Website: apple
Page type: order-returns
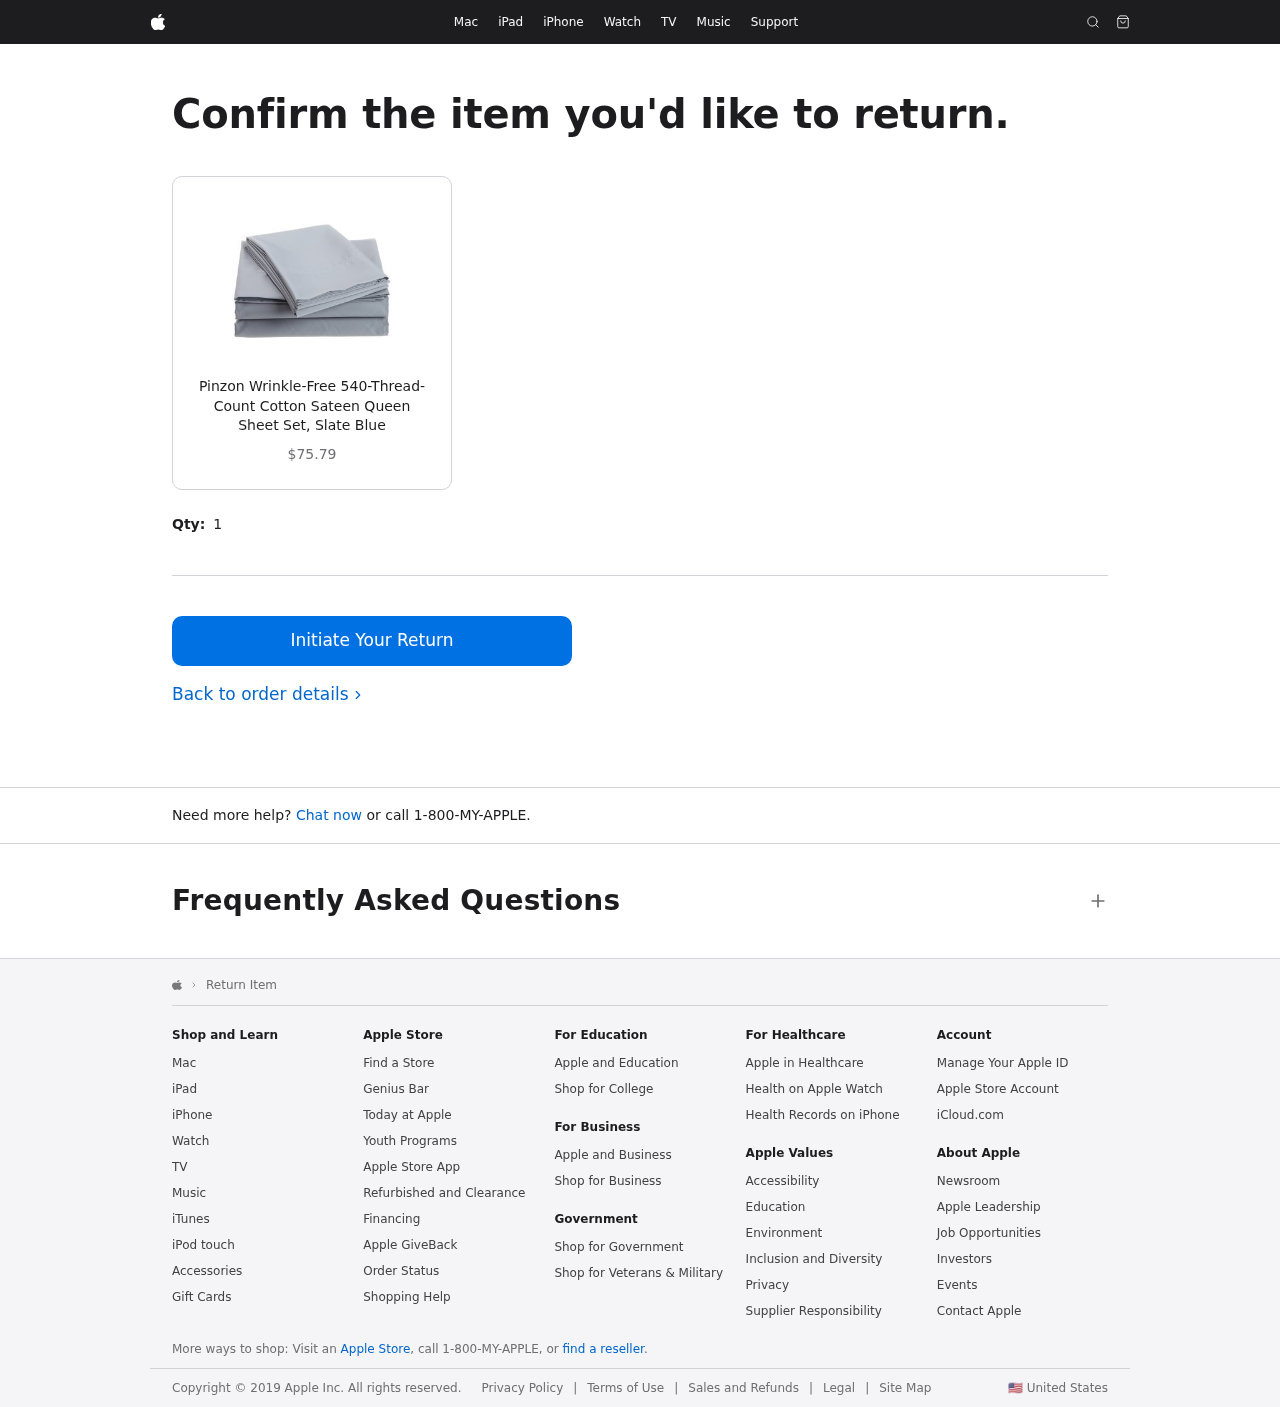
Product elements: key: PRODUCT1_NAME
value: Pinzon Wrinkle-Free 540-Thread-Count Cotton Sateen Queen Sheet Set, Slate Blue
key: PRODUCT1_PRICE
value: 75.79
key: PRODUCT1_QUANTITY
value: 1